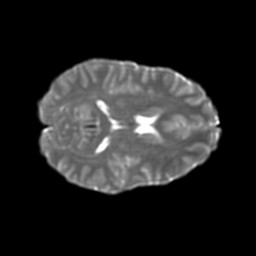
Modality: T2w
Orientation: axial
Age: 35
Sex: female
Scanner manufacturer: ge
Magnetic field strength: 3 T
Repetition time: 7.8 s
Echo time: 0.0607 s